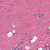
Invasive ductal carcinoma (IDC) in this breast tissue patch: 0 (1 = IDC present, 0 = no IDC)